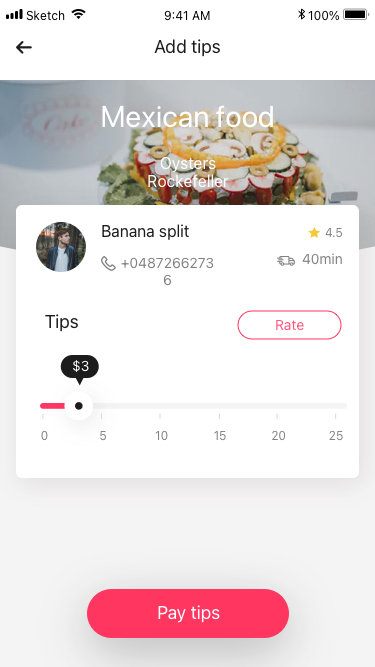
Text in this UI design:
Mexican food
Oysters Rockefeller
Banana split
40min
4.5
+04872662736
$3
0
5
10
15
20
25
 Tips
Pay tips
Rate